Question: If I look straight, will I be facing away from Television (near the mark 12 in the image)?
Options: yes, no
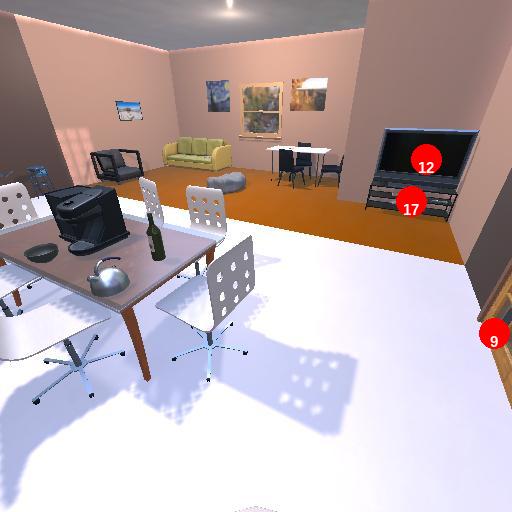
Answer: yes